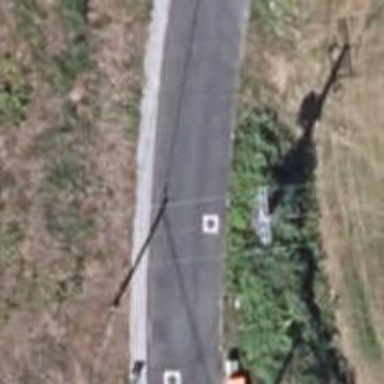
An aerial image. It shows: Minor power line.